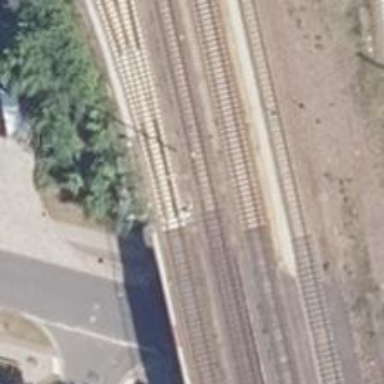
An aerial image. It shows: Railway switch.